Field crop: tomato
Growth stage: 2
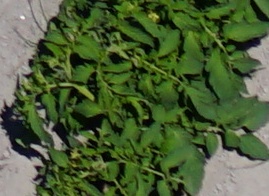
Species: tomato